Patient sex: F
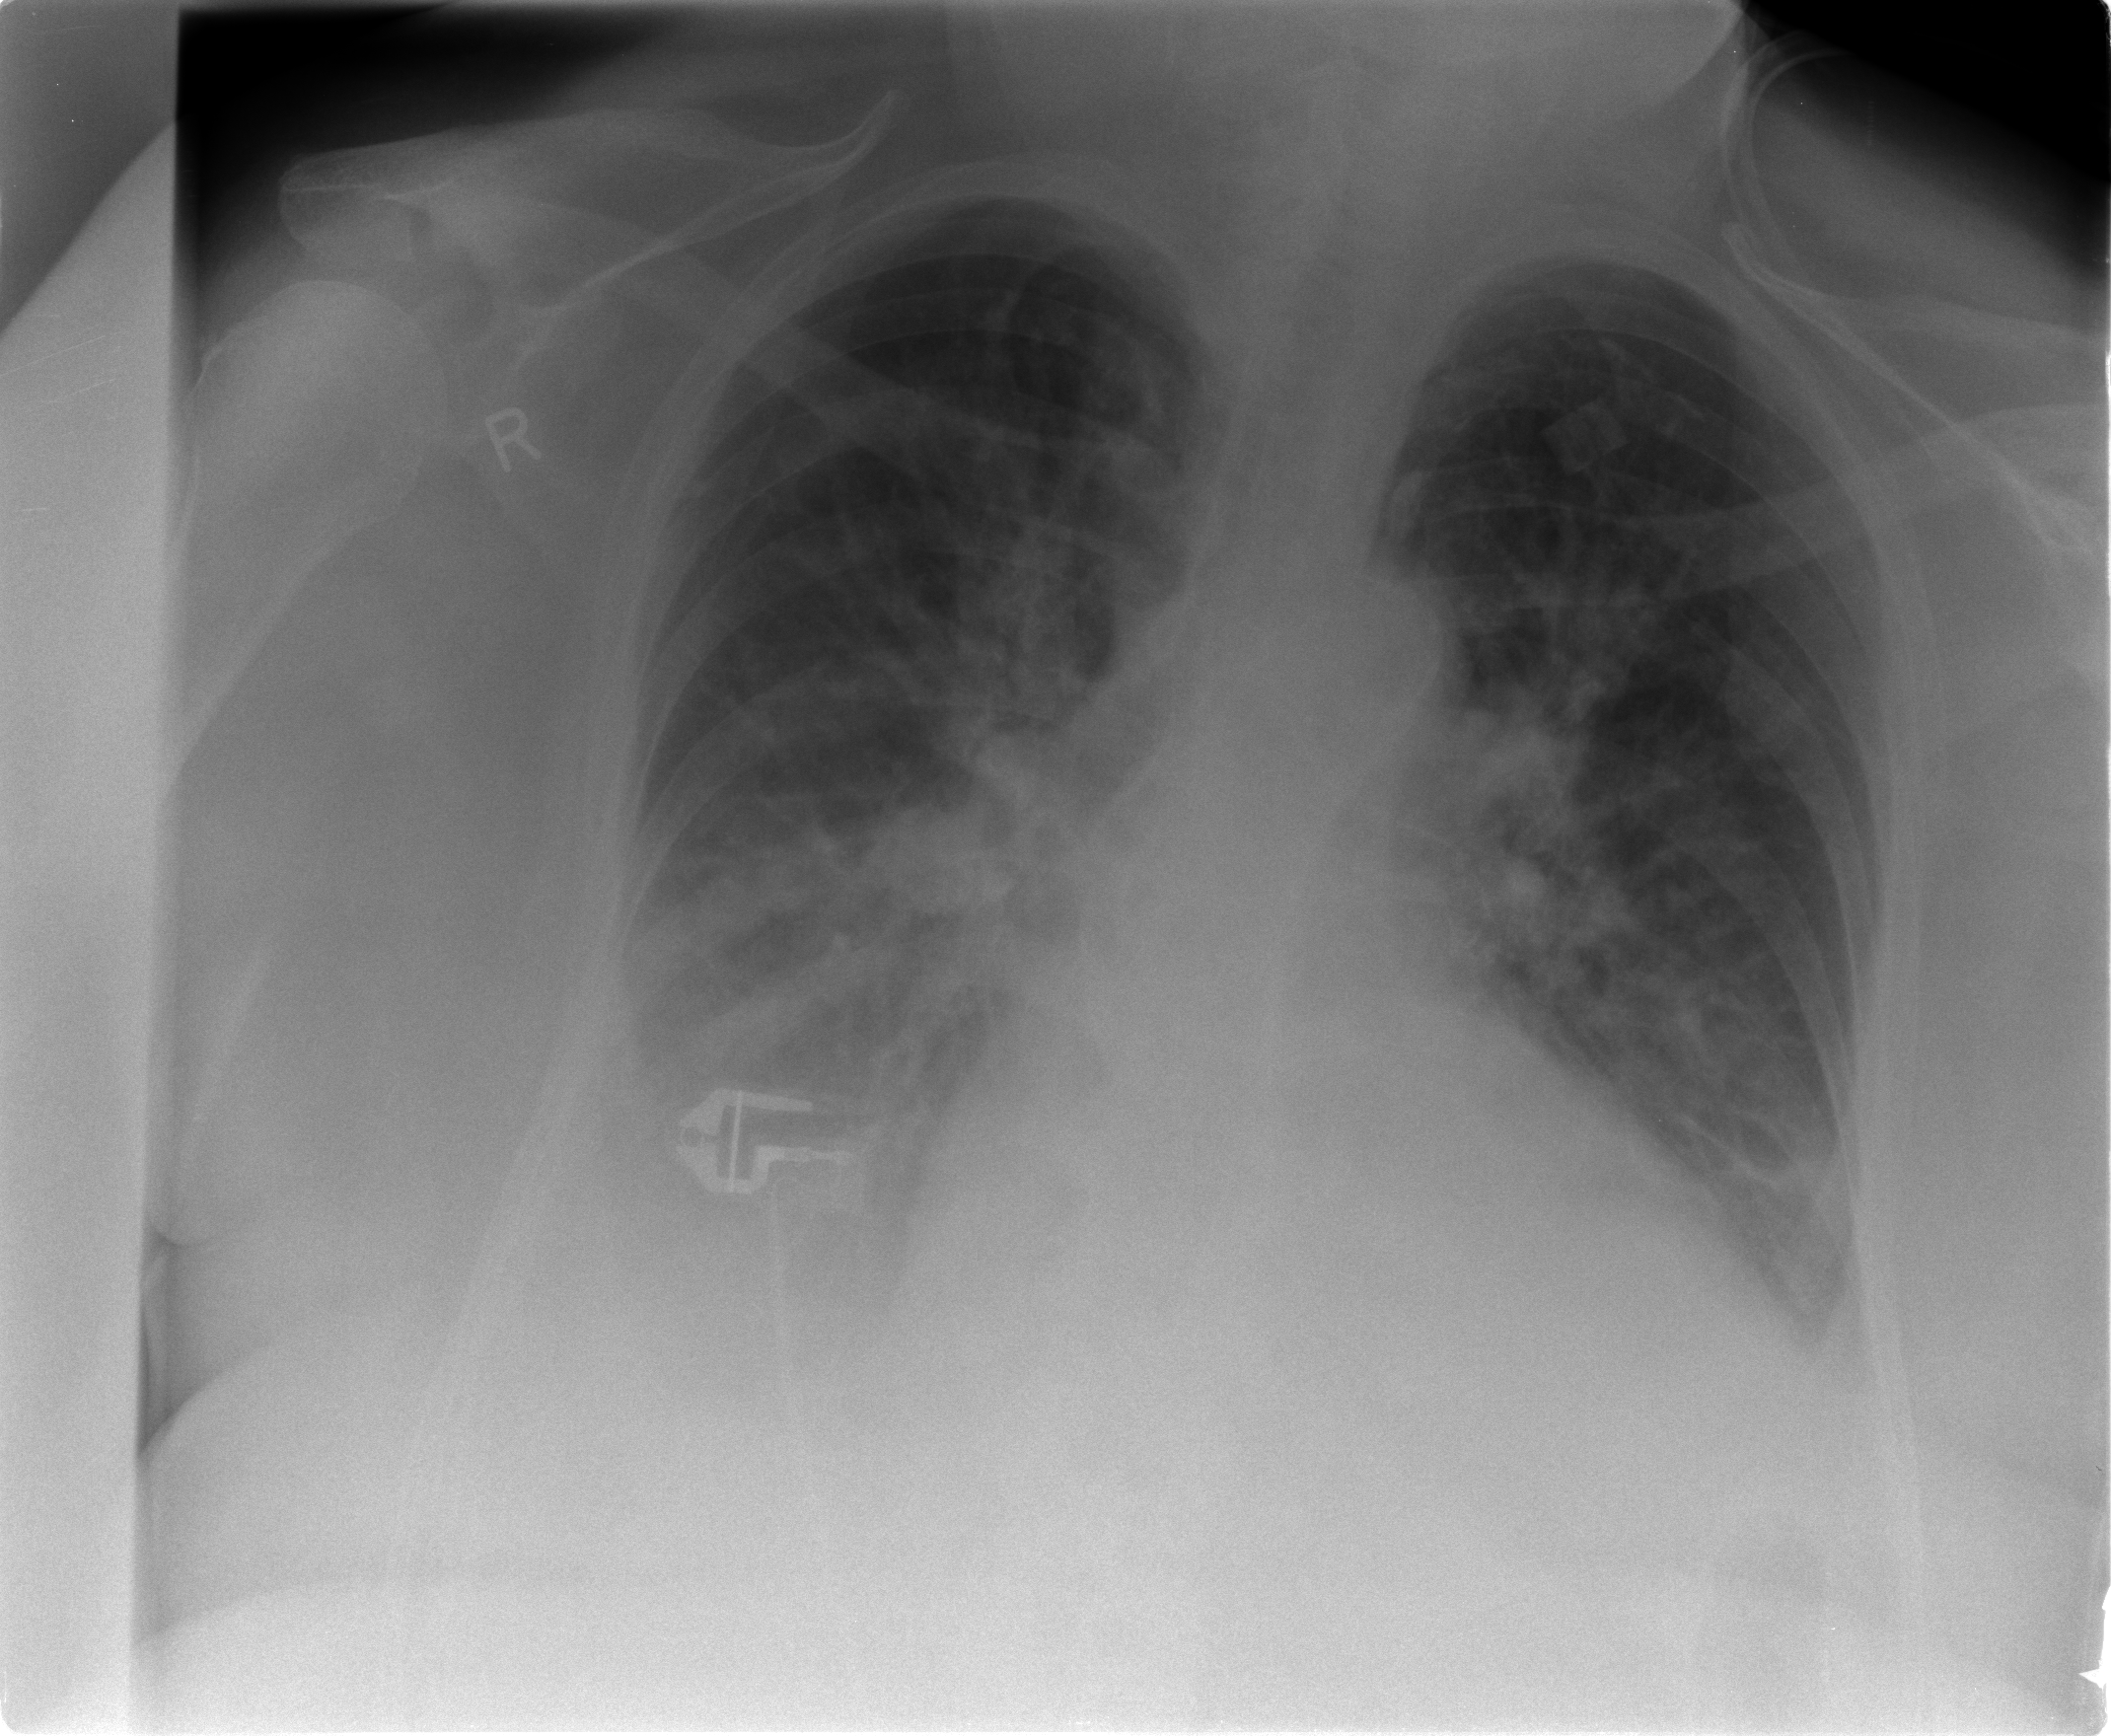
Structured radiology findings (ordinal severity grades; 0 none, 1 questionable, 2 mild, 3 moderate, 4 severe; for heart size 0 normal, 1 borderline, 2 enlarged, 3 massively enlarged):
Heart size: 2
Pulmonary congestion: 2
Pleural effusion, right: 3
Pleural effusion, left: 2
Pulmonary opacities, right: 2
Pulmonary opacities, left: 2
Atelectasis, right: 3
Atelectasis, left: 2